Question: I've written an app before where I open the native camera app to capture an image like this:
'Intent takePictureIntent = new Intent(MediaStore.ACTION_IMAGE_CAPTURE);'
Or, like this for capturing video:
'Intent takeVideoIntent = new Intent(MediaStore.ACTION_VIDEO_CAPTURE);'
But is there a way to open the native camera app with the option to capture video or an image? I'd like to open to the image given below, where the user can swipe to access the side-menu and change their input type.

I've tried searching, but no results have come up yet. I'm not sure if there is a way to do this without writing a custom camera implementation, which I'd like to avoid for now.
If this is possible, how can I do it? And how could I go about recognizing what media type the user has chosen once the capture is complete (in 'onActivityResult', probably)?
Thank you in advance!
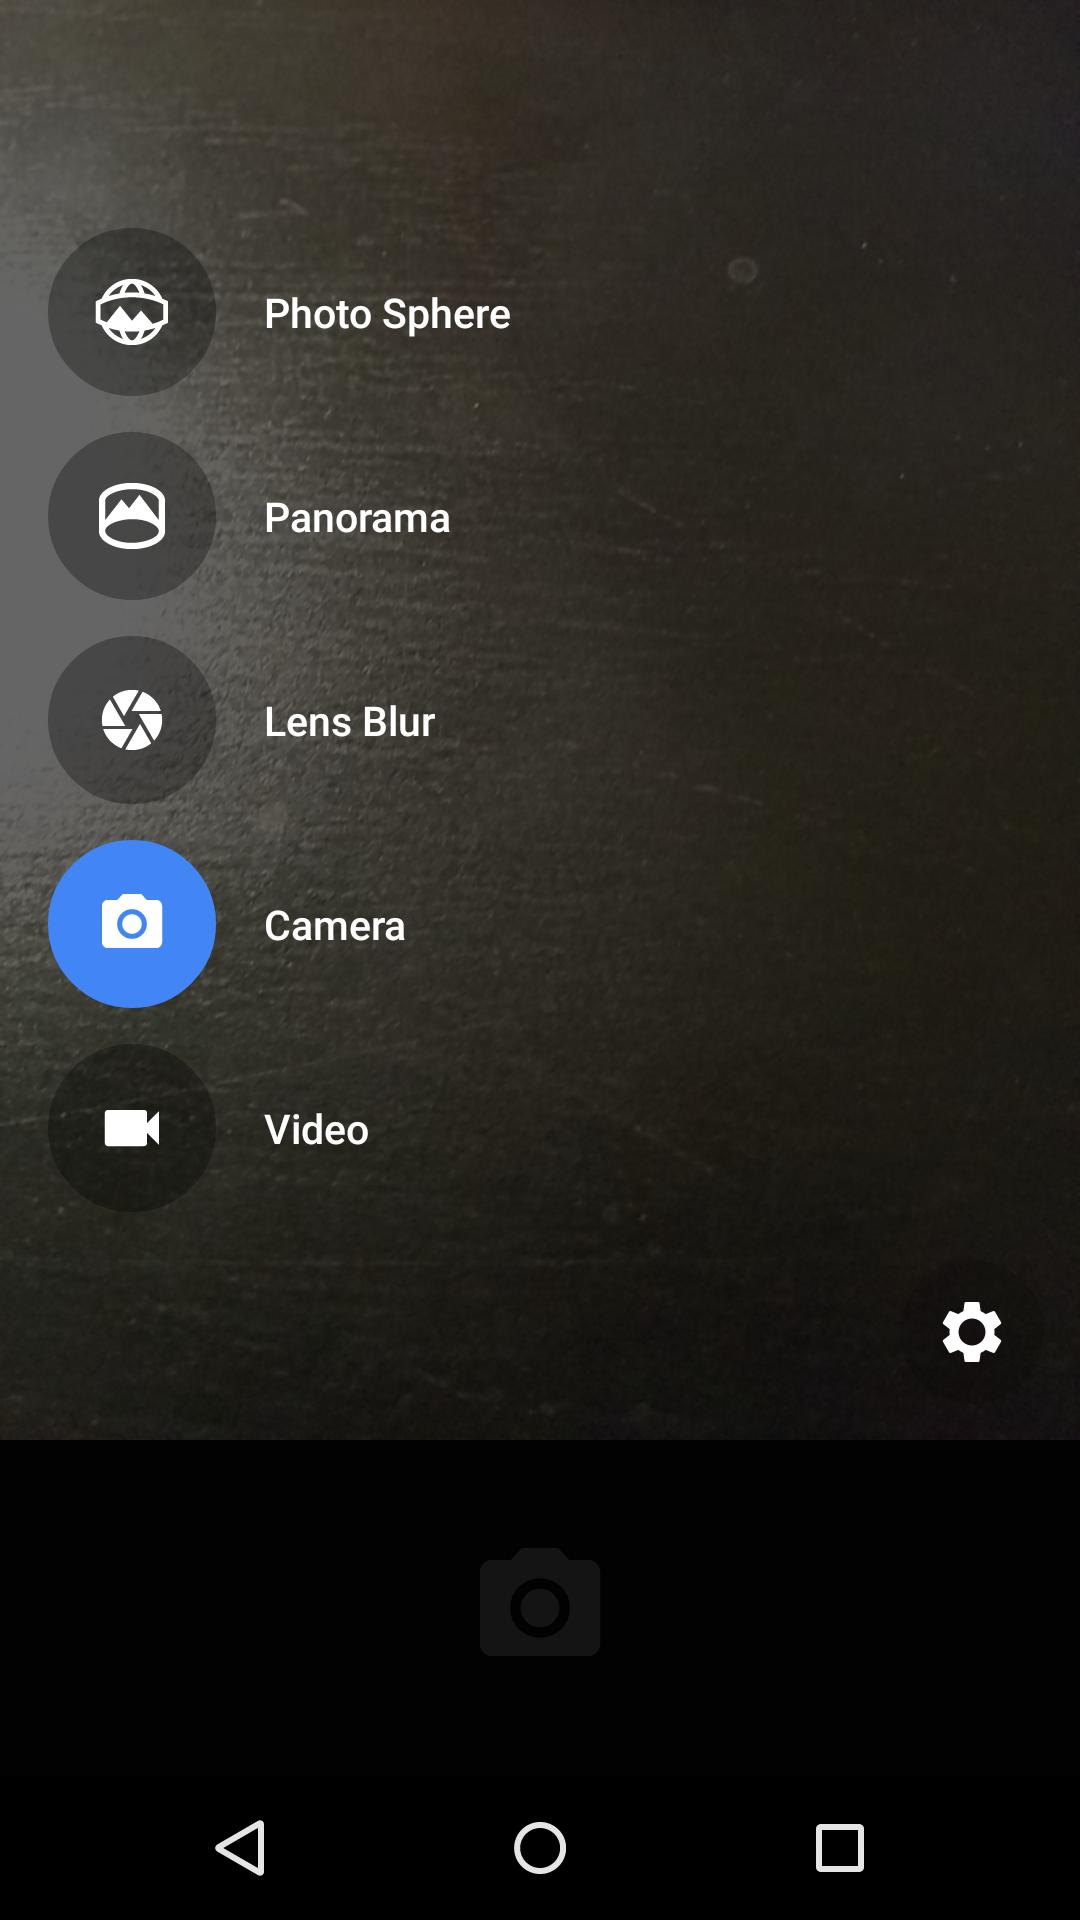
Answer: Currently As specified by you there are 2 intents for capturing image and video i.e. 'MediaStore.ACTION_IMAGE_CAPTURE' & 'MediaStore.ACTION_VIDEO_CAPTURE'<URL>.
For intially I was also thinking , Here param was used to give the extras for the external applications but we can only specify some animations not the values as specified <URL>.
I would rather suggest you to go for the custom app with options as you like rather than the restrictions given by the existing camera app.